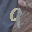
Label: 9